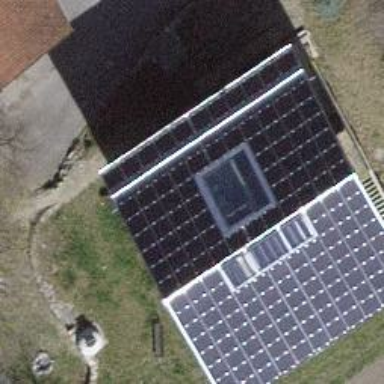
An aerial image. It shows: Solar power generator using photovoltaic method with solar photovoltaic panel types.